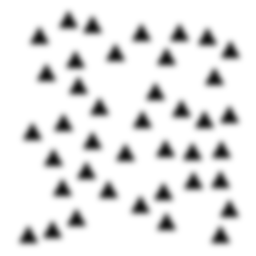
Squares: 0
Triangles: 40
Stars: 0
Total shapes: 40